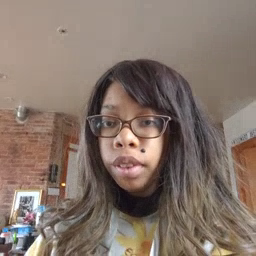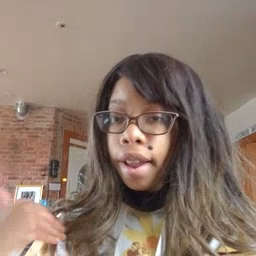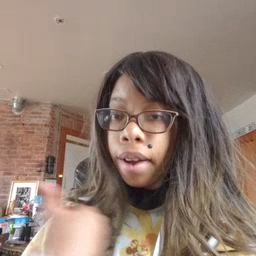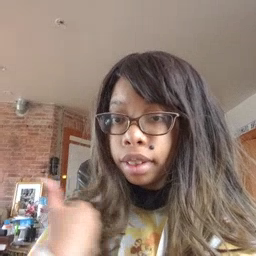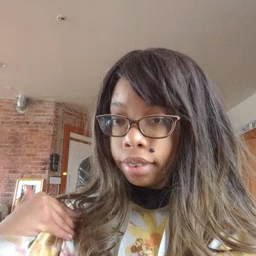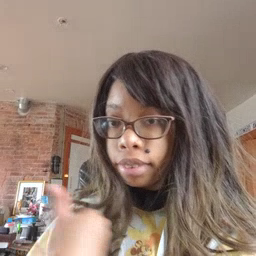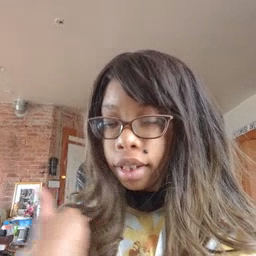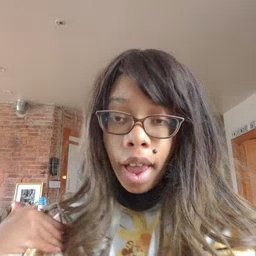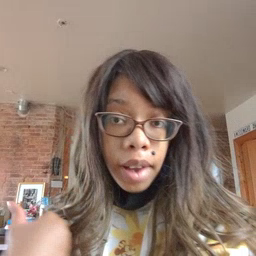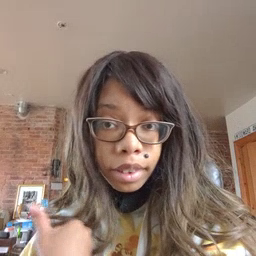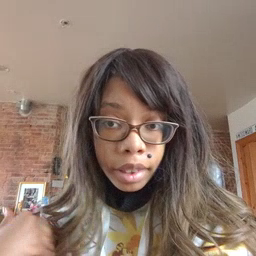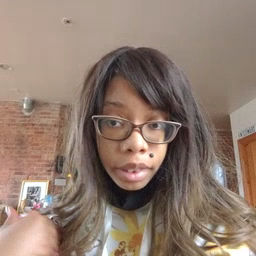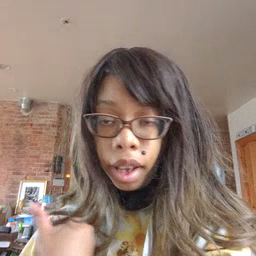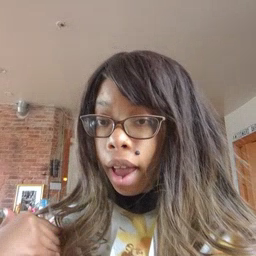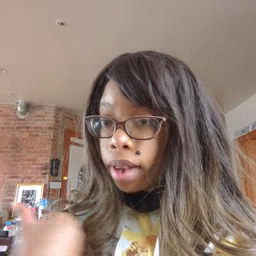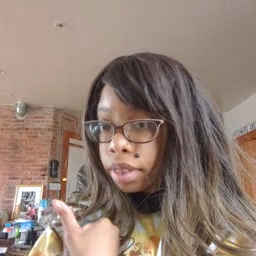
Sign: animal